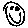
Label: smiley face